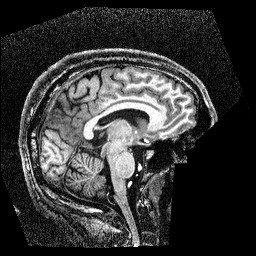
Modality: T1w
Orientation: sagittal
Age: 27
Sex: male
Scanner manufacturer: siemens
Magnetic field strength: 3 T
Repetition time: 2.4 s
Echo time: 0.00224 s